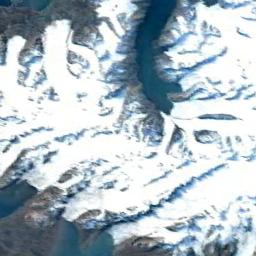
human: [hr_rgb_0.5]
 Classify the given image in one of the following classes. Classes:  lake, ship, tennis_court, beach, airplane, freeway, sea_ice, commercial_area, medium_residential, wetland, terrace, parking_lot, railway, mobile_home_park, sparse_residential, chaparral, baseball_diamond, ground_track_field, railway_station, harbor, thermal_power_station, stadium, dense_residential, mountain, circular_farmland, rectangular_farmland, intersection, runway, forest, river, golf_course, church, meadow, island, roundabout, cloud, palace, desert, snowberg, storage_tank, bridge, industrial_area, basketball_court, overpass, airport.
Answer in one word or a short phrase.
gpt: snowberg